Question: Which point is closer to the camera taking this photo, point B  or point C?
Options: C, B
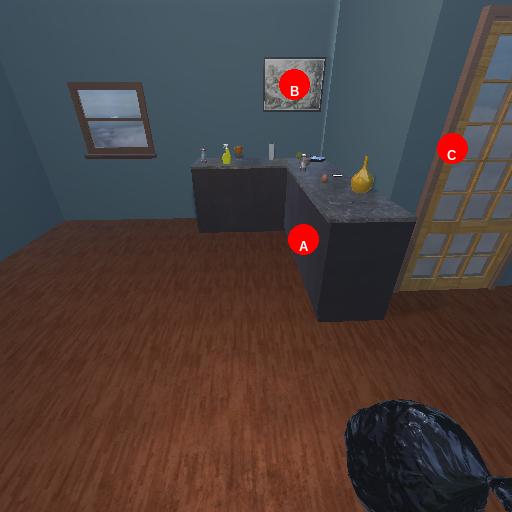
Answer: C